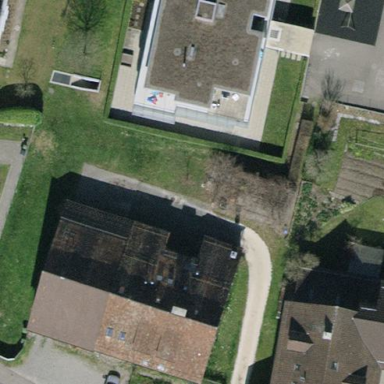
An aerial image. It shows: Apartment building with tile roof.